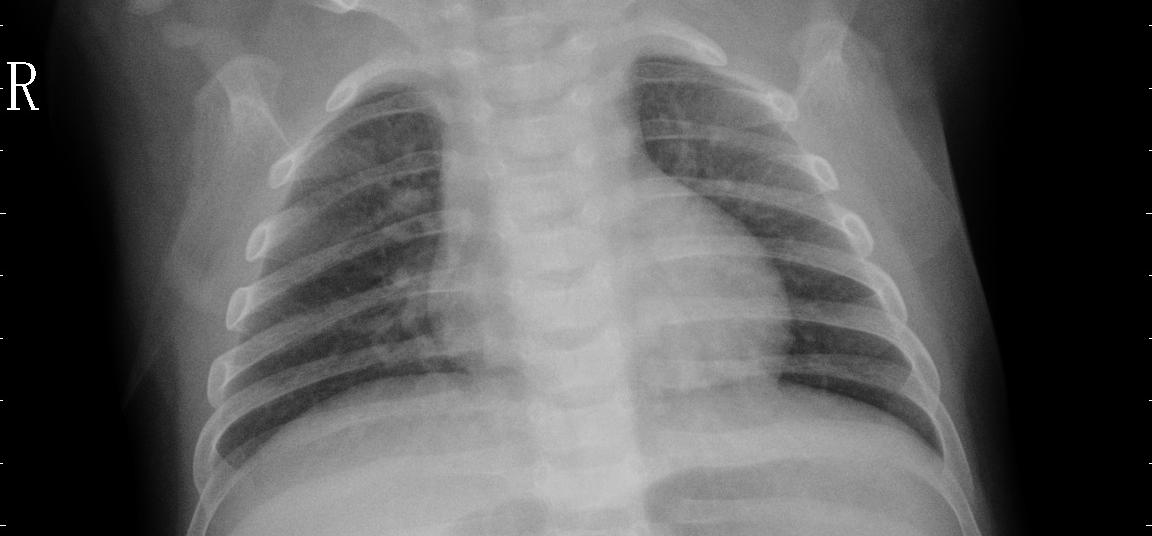
Diagnosis: PNEUMONIA